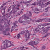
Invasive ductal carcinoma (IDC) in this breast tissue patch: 1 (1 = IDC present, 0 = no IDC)